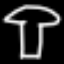
Label: mushroom